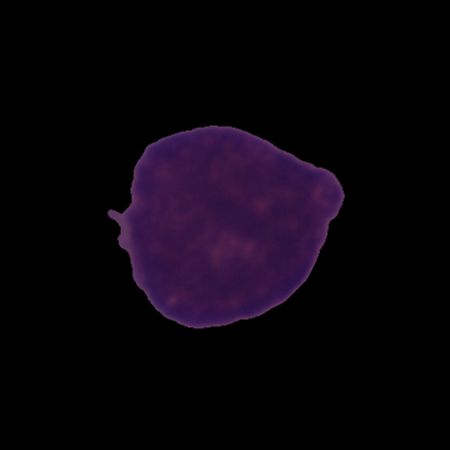
Label: cancer